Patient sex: M
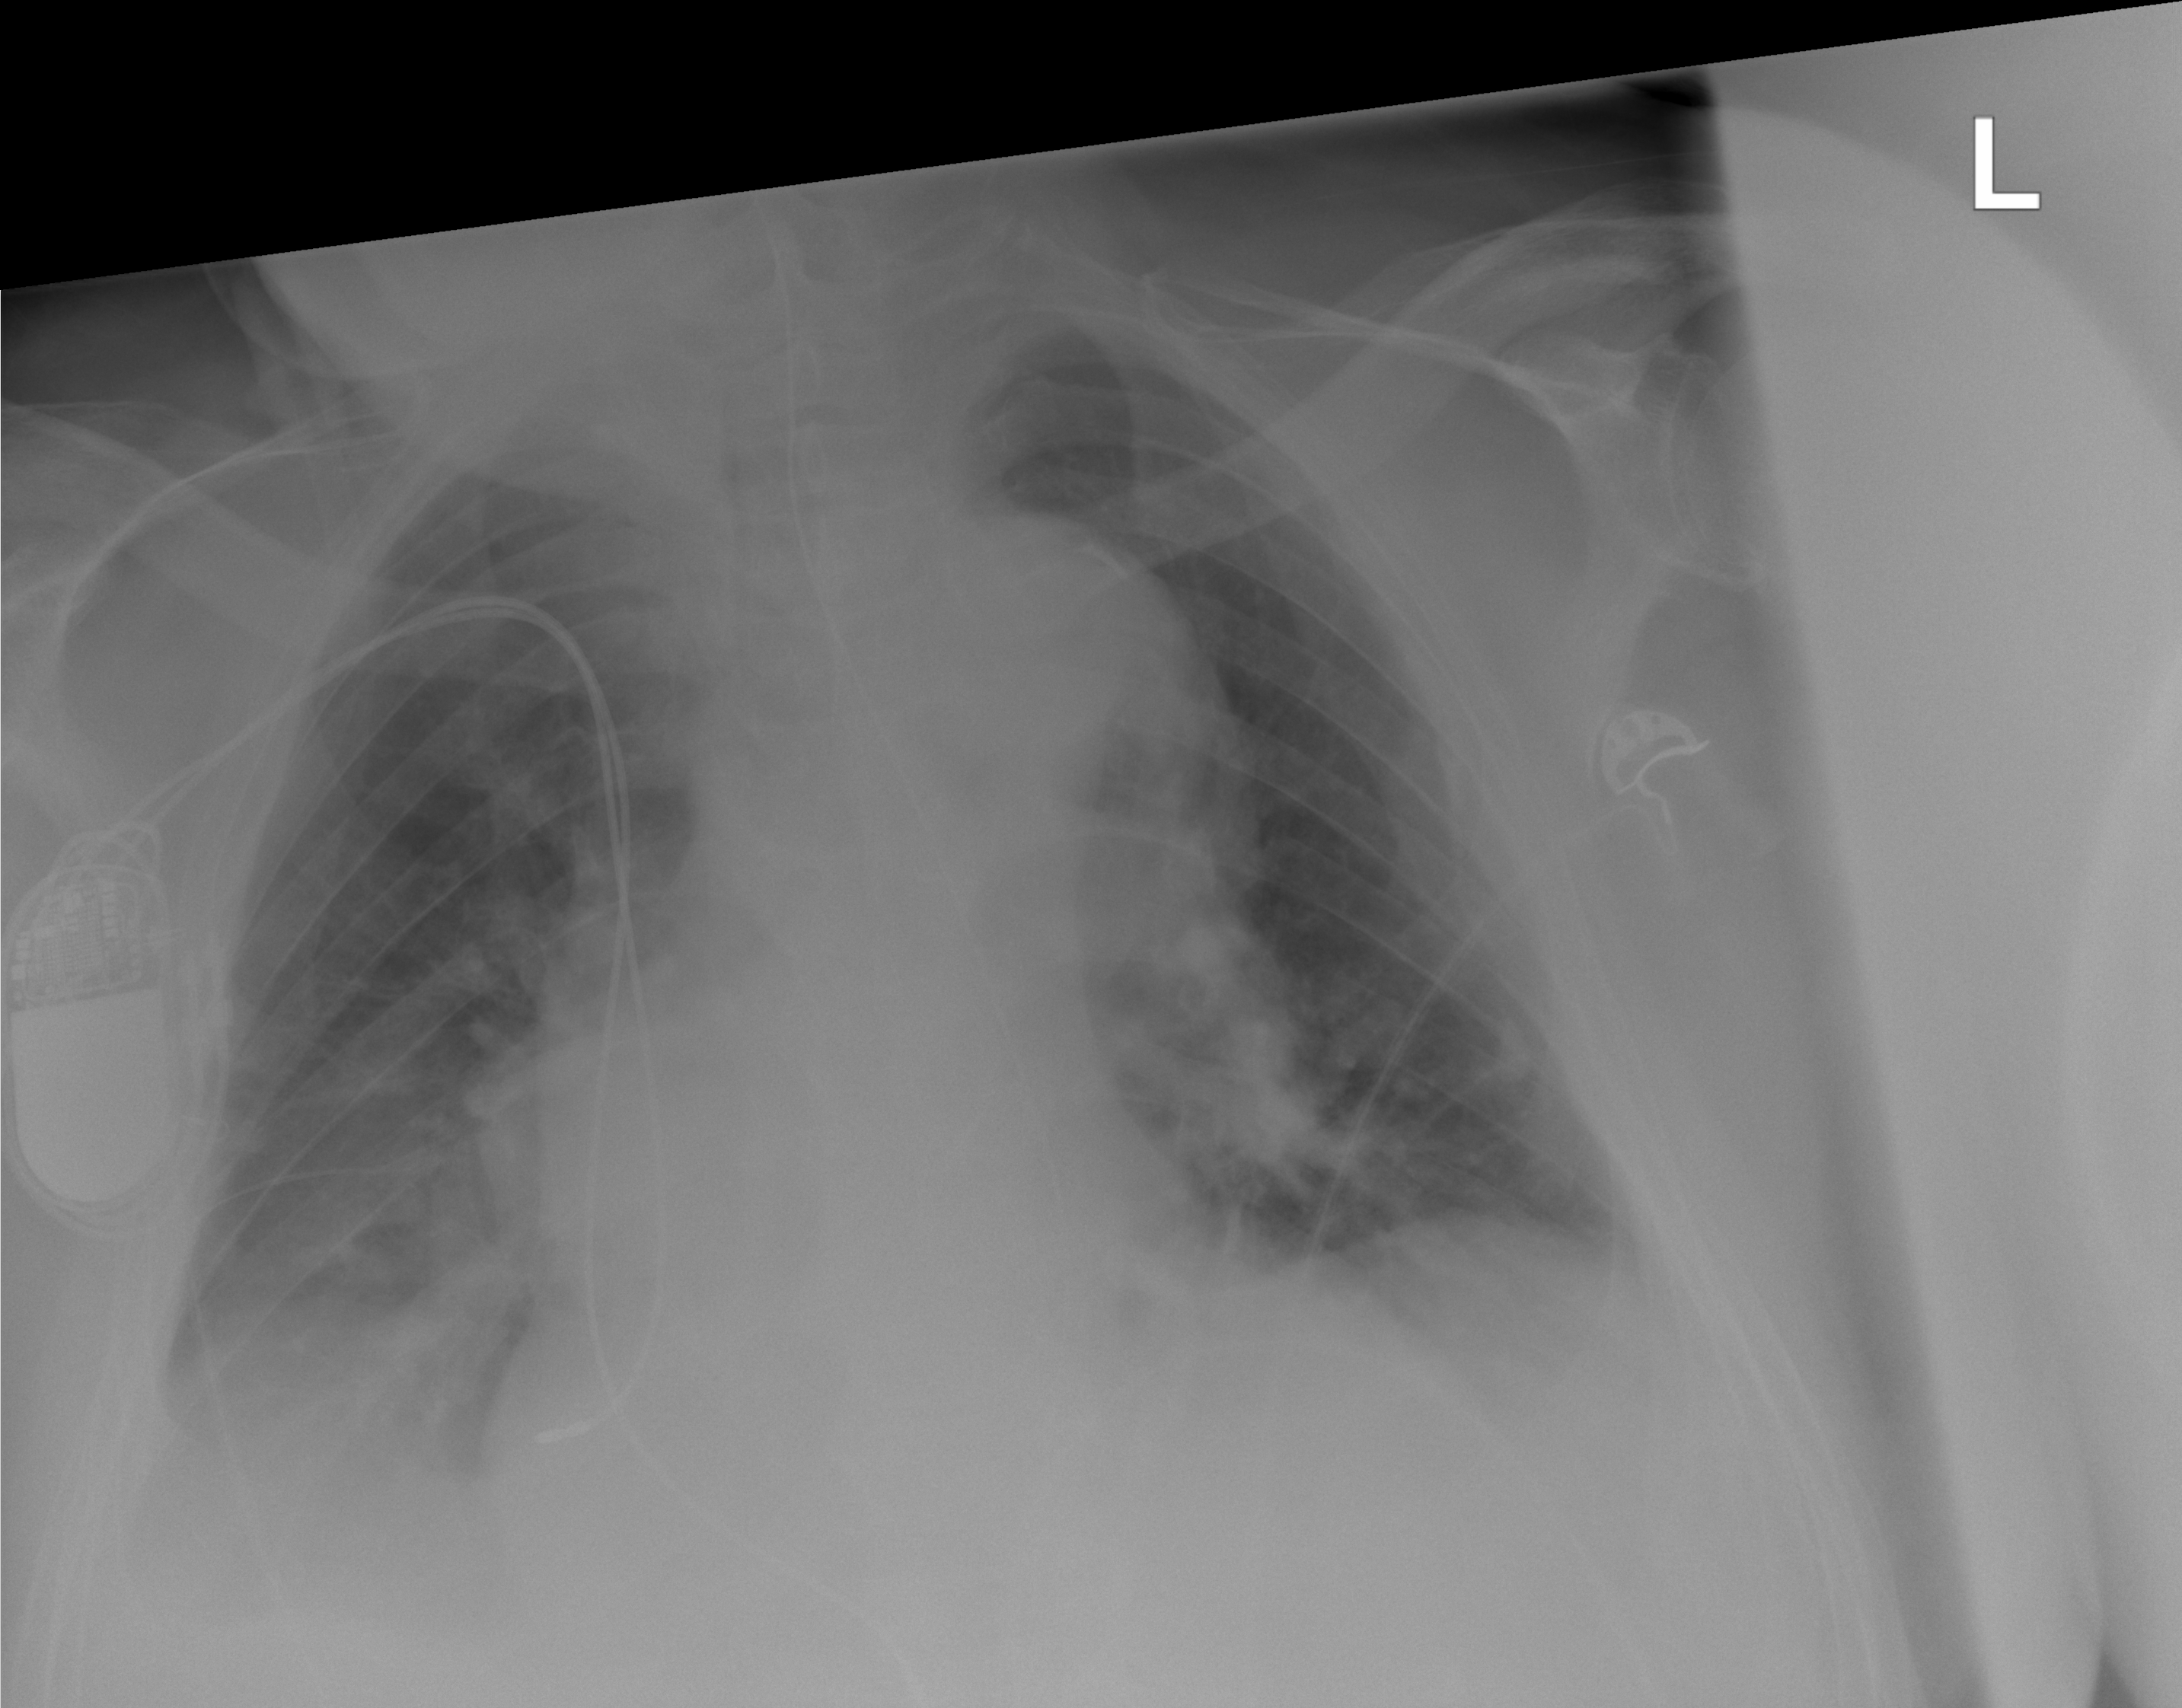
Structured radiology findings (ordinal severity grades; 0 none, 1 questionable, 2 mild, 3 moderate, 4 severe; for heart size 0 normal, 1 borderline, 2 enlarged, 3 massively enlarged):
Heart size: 2
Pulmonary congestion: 2
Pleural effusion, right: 2
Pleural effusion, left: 1
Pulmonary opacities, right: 2
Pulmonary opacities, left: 0
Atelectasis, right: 2
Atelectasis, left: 2